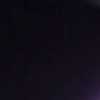
Label: space